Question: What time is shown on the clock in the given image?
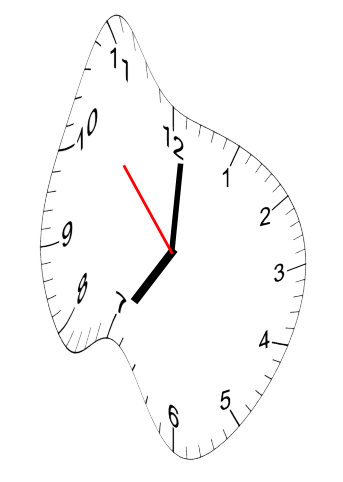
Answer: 07:00:53